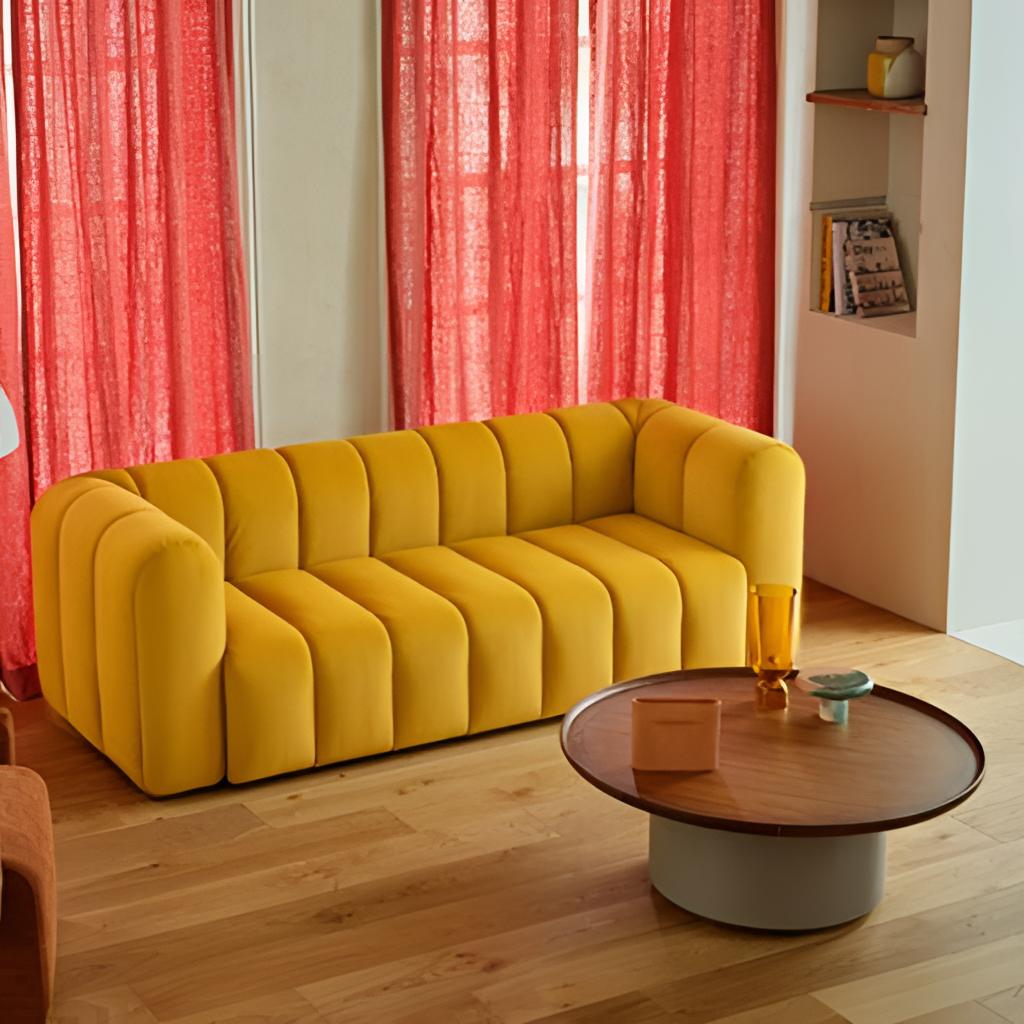
living room, velvet sofa, contemporary, red curtain wallpaper, with solid pattern, wood flooring, with plank pattern